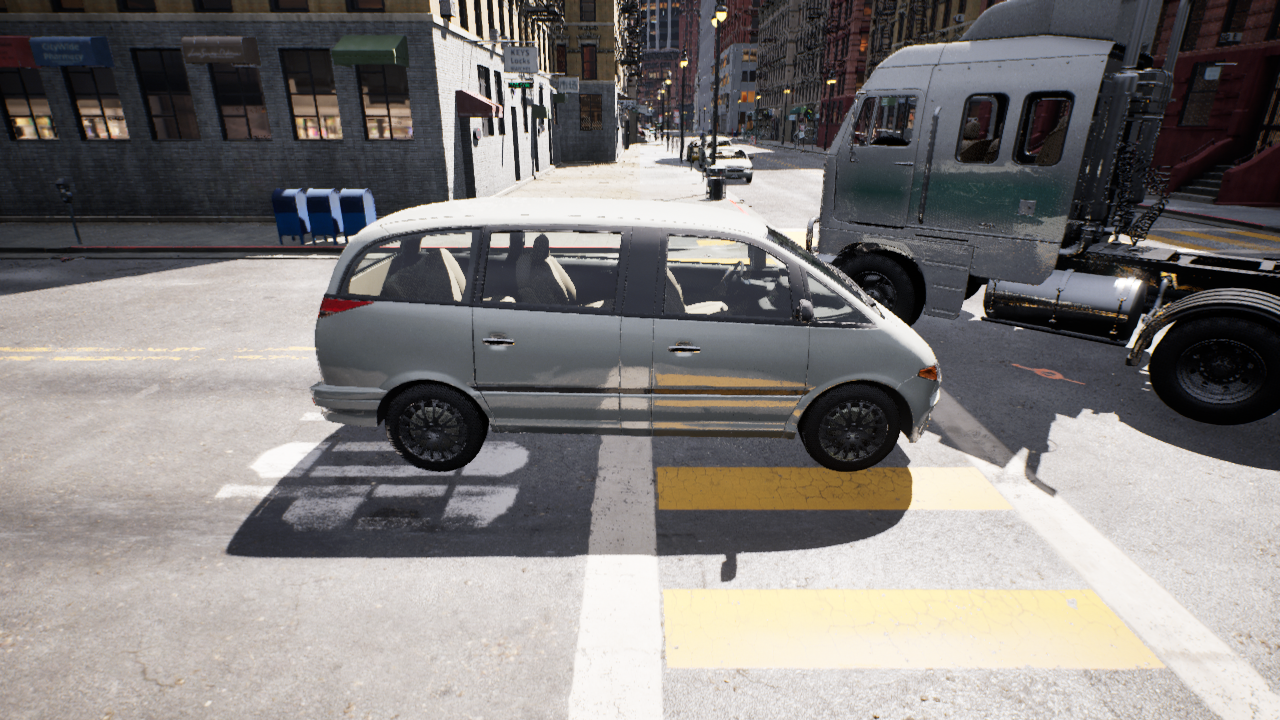
Venue: residential
Lighting: clear day
Vehicle rig: minivan